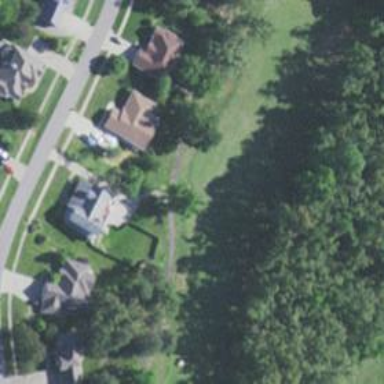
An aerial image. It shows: Service road used as golf cart path.